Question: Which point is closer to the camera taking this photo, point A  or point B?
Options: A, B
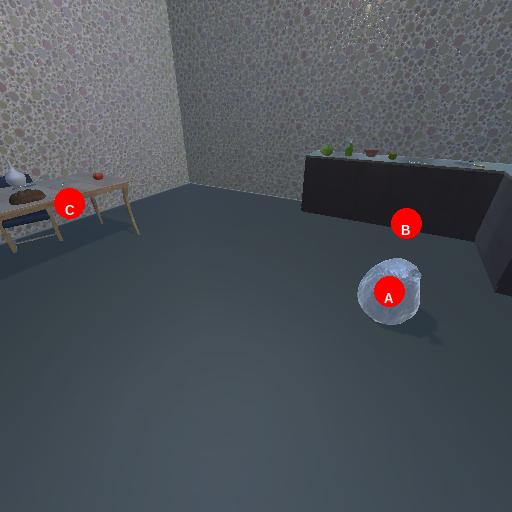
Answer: A